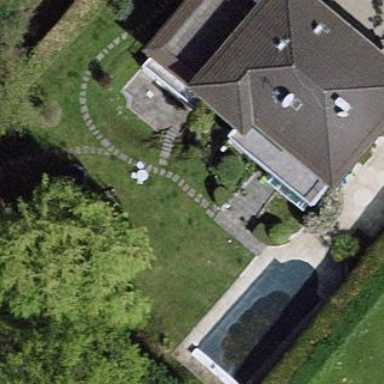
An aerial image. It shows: Garden surrounded by fence.